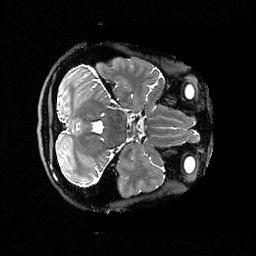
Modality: T2w
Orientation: axial
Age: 46
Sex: female
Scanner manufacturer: ge
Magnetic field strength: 3 T
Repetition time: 3.202 s
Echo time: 0.06575 s